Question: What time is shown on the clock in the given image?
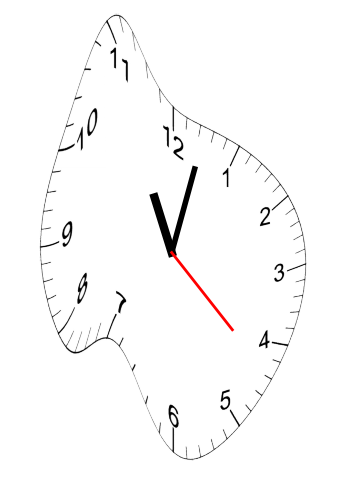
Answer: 11:02:22